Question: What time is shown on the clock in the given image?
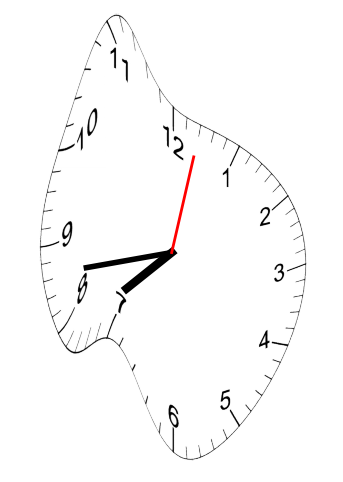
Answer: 07:43:02